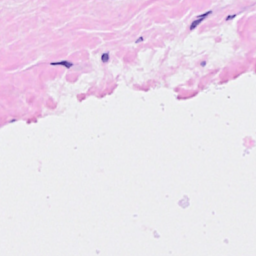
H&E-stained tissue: Breast